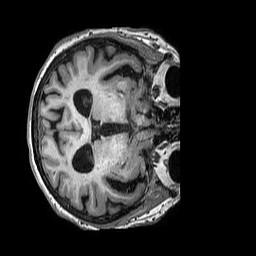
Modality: T1w
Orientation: axial
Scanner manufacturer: philips
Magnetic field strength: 3 T
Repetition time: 0.006564 s
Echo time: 0.002956 s